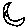
Label: moon